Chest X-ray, AP view. Patient: 37 years old, sex F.
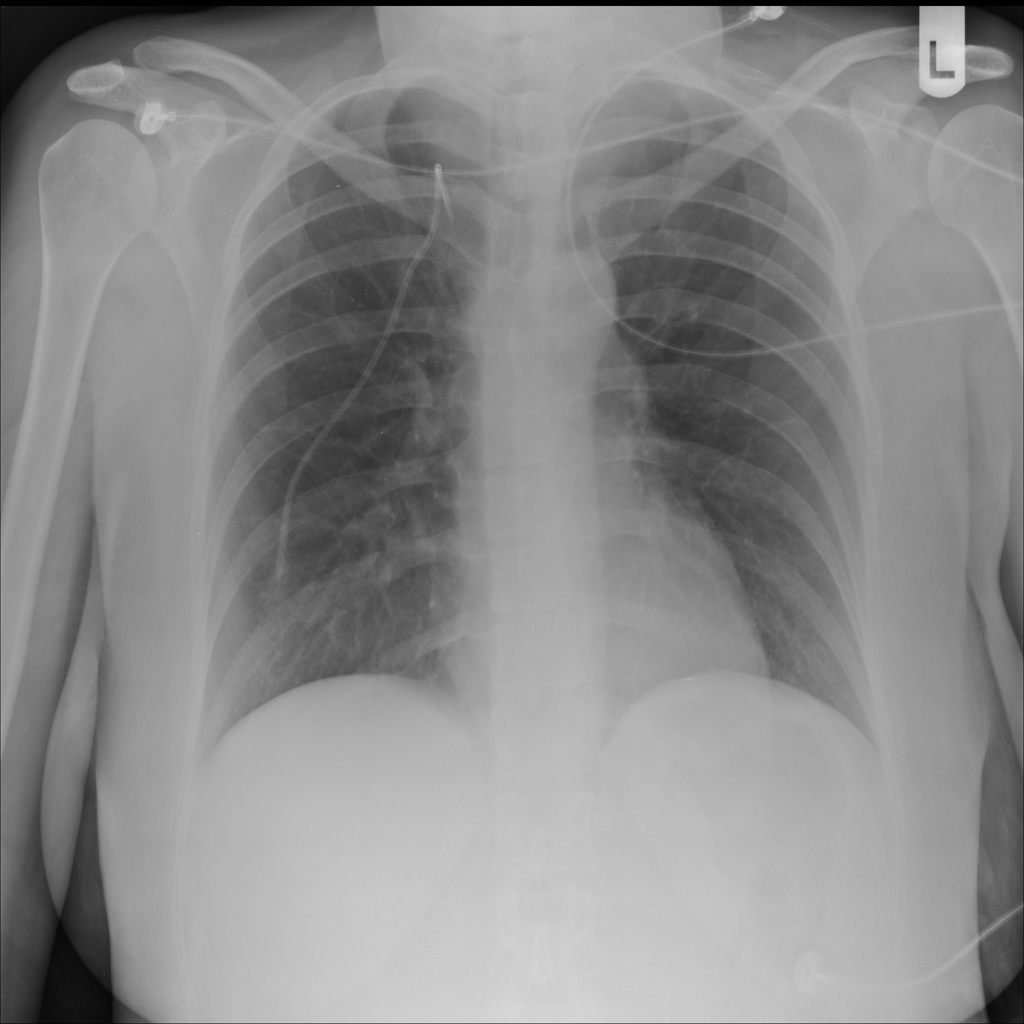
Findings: No Finding